Question: I have an ImageButton and I'd like to remove the ugly (IMHO) background that surrounds the Image. I could just add an ImageView, but they're very hard to get set perfectly in a Layout like the grey one pictured. [gravity "Center" doesn't make it go to the middle, just centers it Vertically.)
So any way to remove that?

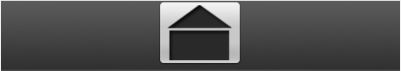
Answer: Just use 'android:background="#0000"'
(#0000 same with #<PHONE>)
or
'''
ImageButton imageButton = new ImageButton(this);
imageButton.setBackgroundDrawable(null);
'''